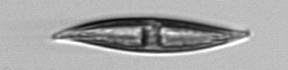
Label: Pleurosigma